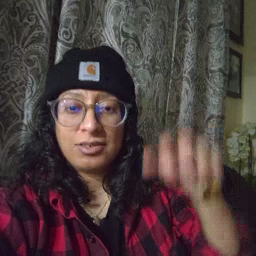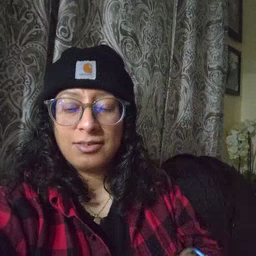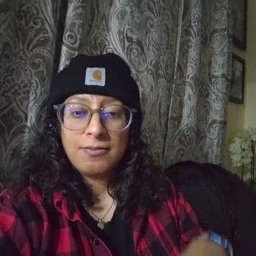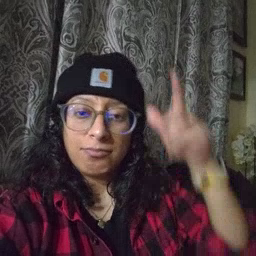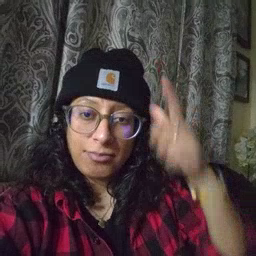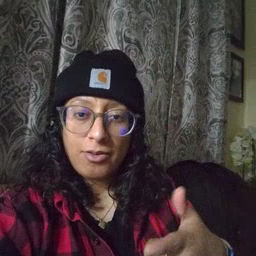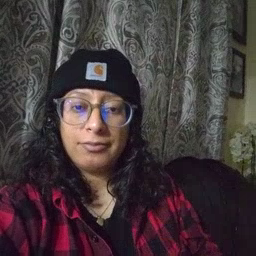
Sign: brother